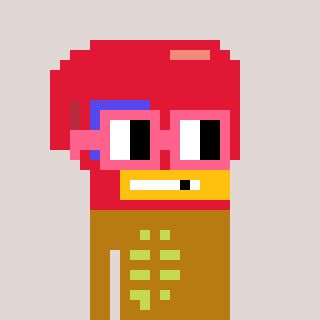
a pixel art character with square pink glasses, a boxing glove-shaped head and a gold-colored body on a warm background